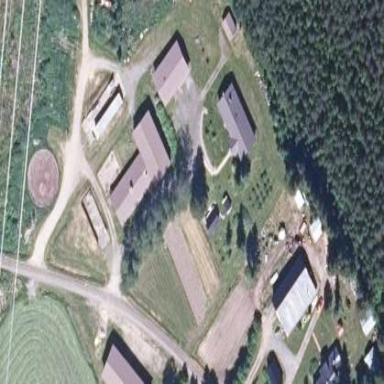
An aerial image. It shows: Farmyard area.